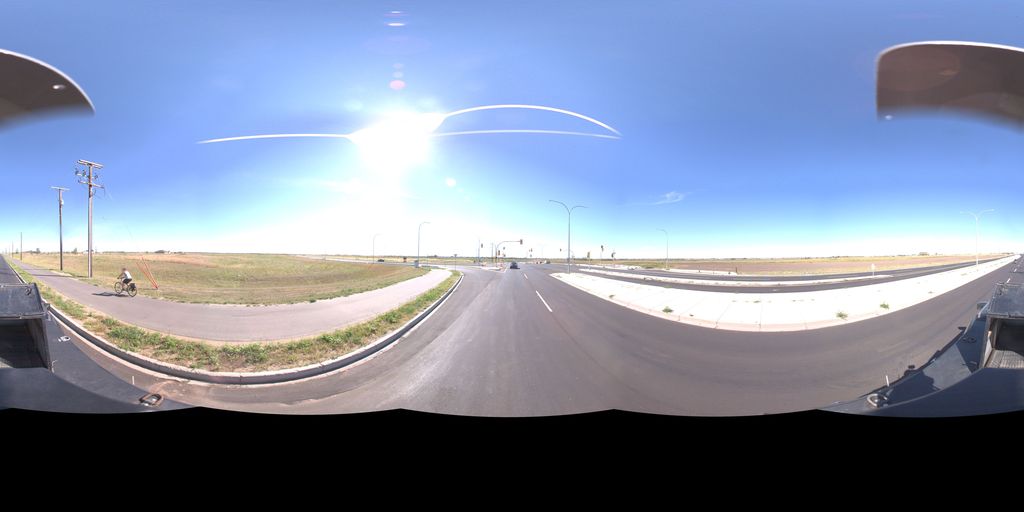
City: saskatoon